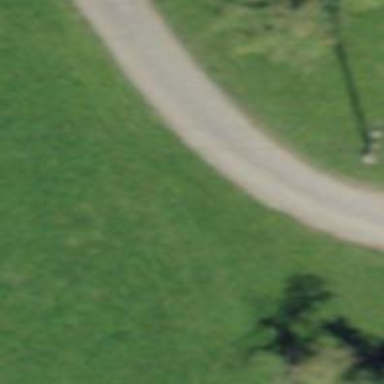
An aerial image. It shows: Service road with grass surface.